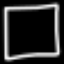
Label: square